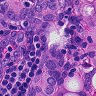
Metastatic tissue present: yes